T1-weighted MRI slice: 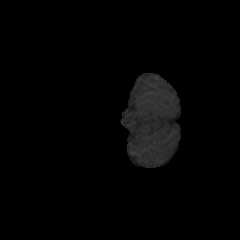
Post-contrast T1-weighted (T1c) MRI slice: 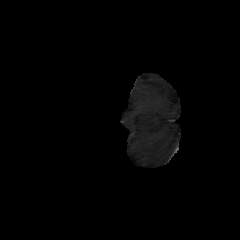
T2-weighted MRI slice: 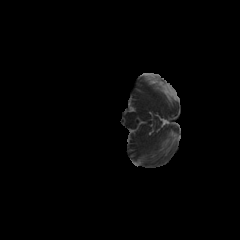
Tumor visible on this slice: no